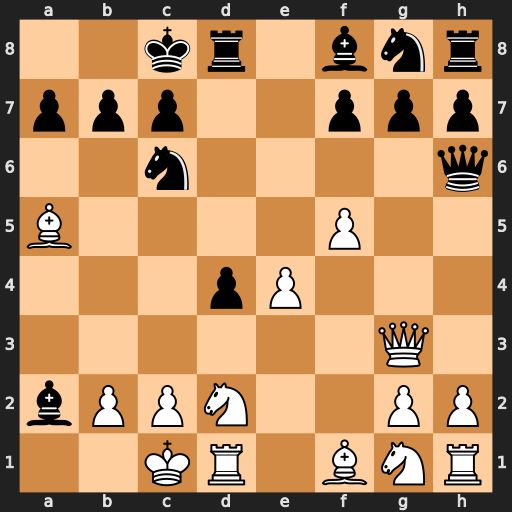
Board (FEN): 2kr1bnr/ppp2ppp/2n4q/B4P2/3pP3/6Q1/bPPN2PP/2KR1BNR
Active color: w
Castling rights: -
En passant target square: -
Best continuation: Qxc7#